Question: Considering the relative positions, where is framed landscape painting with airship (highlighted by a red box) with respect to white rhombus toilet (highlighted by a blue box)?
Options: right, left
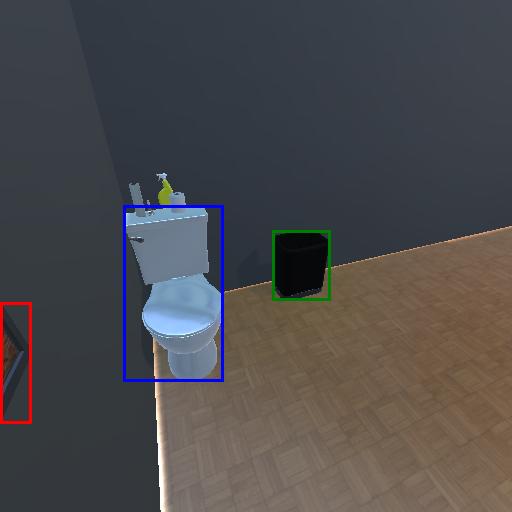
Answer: right